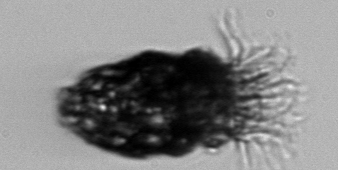
Label: Stenosemella_pacifica